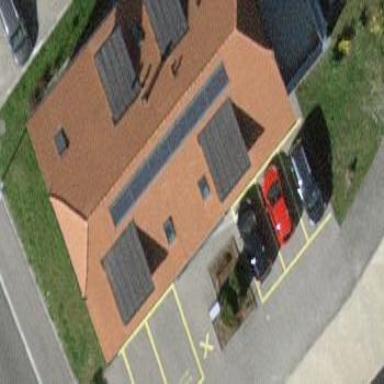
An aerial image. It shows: Solar power generator.